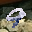
Label: 9